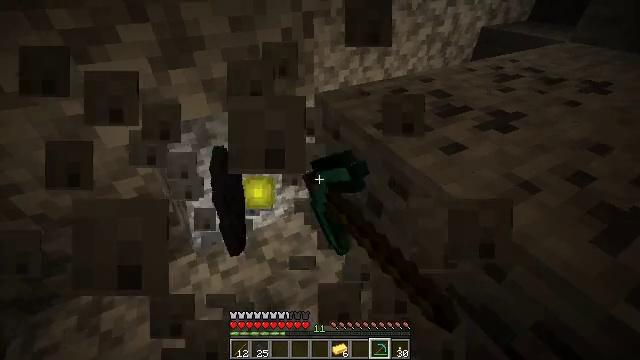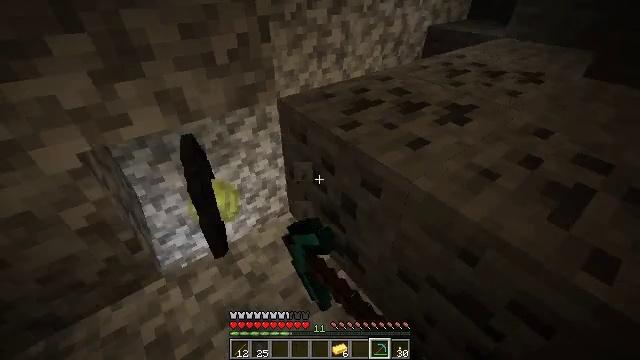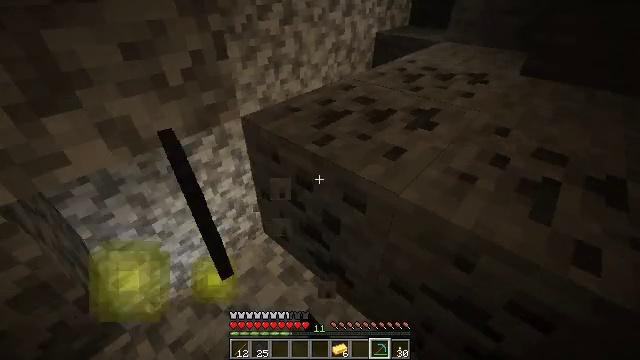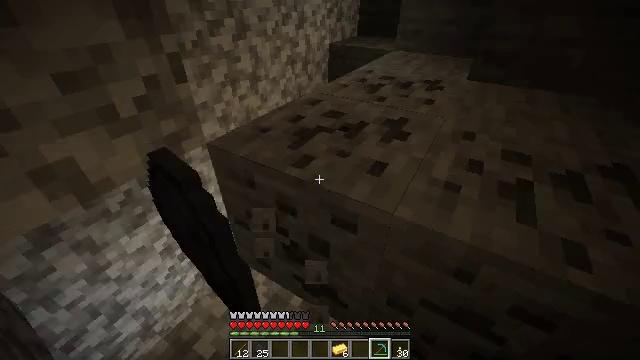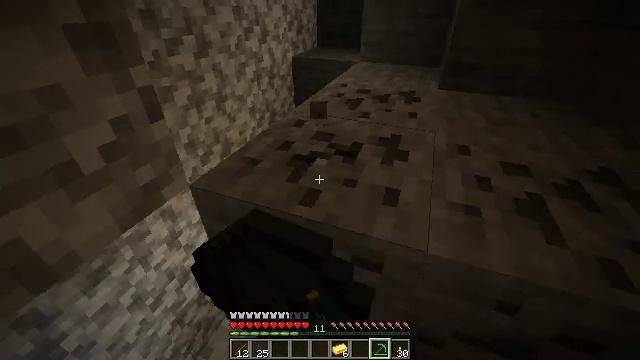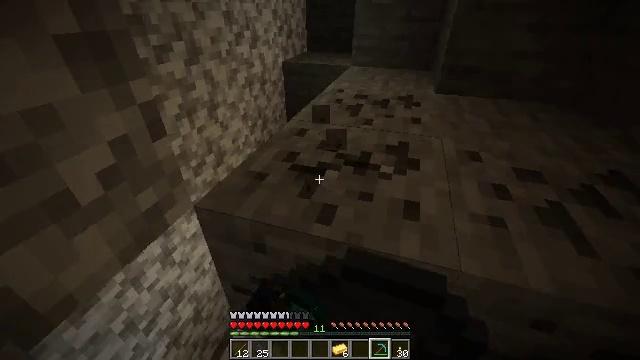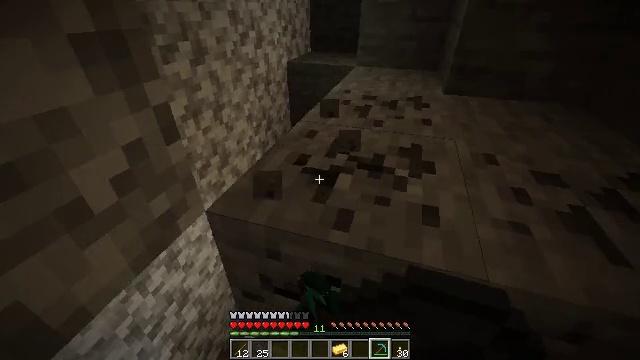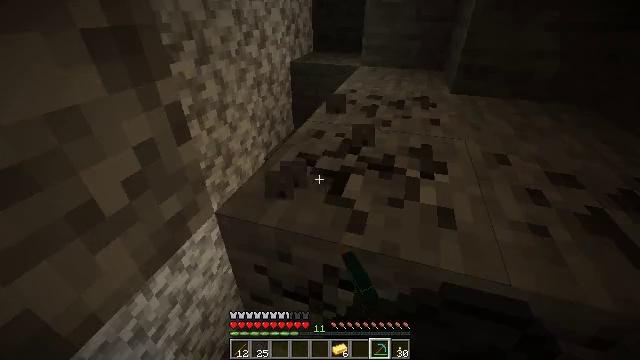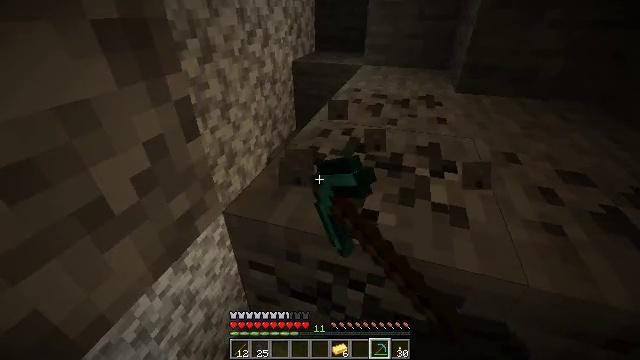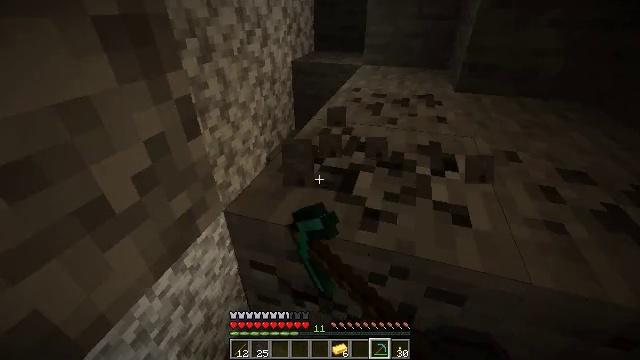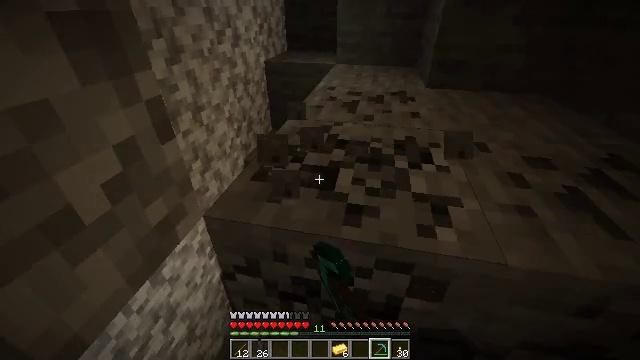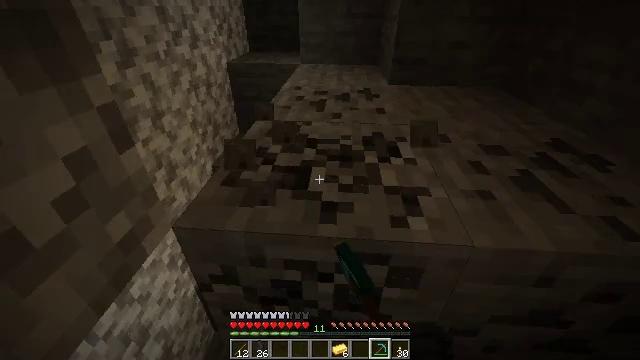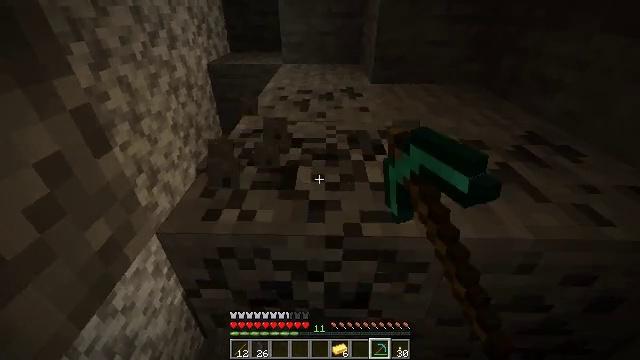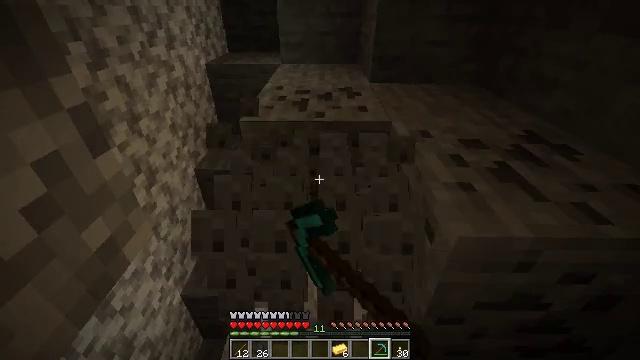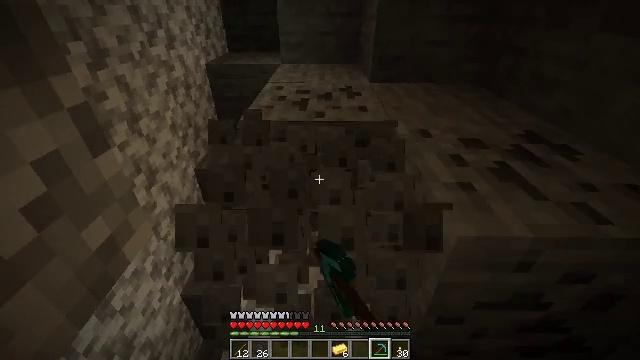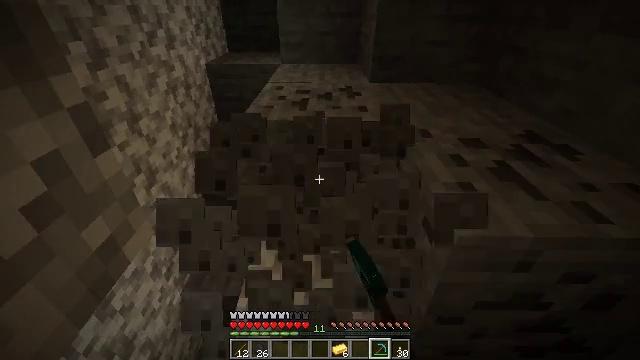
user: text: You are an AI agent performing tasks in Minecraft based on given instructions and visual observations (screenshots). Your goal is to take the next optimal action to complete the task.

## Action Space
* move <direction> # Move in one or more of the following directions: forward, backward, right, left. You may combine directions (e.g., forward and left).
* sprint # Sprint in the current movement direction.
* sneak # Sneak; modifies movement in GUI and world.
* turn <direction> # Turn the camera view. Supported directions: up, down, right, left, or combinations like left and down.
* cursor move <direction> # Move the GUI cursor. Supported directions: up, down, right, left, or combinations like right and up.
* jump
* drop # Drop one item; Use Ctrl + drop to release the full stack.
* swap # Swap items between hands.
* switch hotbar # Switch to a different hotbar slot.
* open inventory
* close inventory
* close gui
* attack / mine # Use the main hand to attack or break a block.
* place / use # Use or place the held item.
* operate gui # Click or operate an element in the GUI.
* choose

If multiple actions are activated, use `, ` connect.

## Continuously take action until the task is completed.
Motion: motion action
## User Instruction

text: Gather coal ore with a pickaxe.
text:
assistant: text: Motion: move forward and move left, turn right, attack / mine
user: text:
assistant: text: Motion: move forward and move left, turn right and up, attack / mine
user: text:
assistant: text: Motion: move forward and move left, turn right and up, attack / mine
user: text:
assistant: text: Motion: move forward and move left, turn right and up, attack / mine
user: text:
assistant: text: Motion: turn right, attack / mine
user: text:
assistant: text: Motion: attack / mine
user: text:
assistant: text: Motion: attack / mine
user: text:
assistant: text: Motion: attack / mine
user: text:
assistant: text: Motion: attack / mine
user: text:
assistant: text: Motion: turn right, attack / mine
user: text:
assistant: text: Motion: turn right, attack / mine
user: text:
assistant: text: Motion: turn right, attack / mine
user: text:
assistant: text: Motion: attack / mine
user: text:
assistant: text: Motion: attack / mine
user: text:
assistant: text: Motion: attack / mine
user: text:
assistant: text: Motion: attack / mine
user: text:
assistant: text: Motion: attack / mine
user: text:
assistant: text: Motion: turn right, attack / mine
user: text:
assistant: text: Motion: turn right and down, attack / mine
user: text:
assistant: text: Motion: turn right, attack / mine
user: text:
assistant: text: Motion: turn right, attack / mine
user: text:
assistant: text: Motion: turn right, attack / mine
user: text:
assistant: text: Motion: attack / mine
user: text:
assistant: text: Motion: attack / mine
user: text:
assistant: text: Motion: attack / mine
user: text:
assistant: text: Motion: attack / mine
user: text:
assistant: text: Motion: attack / mine
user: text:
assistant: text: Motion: attack / mine
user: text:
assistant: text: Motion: attack / mine
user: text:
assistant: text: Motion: attack / mine